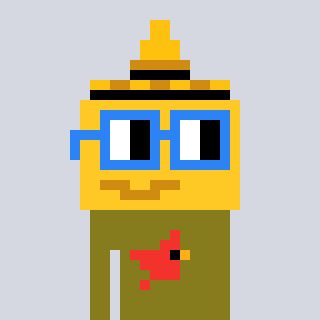
a pixel art character with square blue glasses, a mustard-shaped head and a gunk-colored body on a cool background